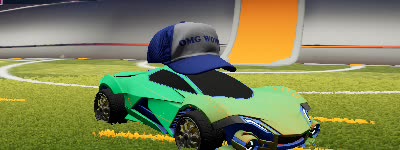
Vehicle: werewolf